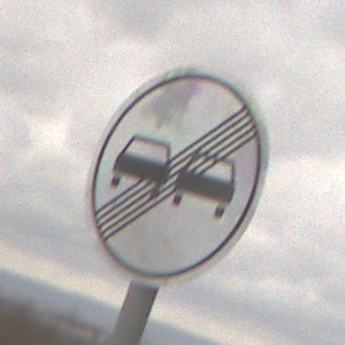
Verkehrszeichen: EndeUeberholverbot
Umgebung: Outdoor, Nature
Tageszeit: Midday
Wetter: Overcast
Licht: Natural
Jahreszeit: NotSpecified
Kontrast: LowContrast